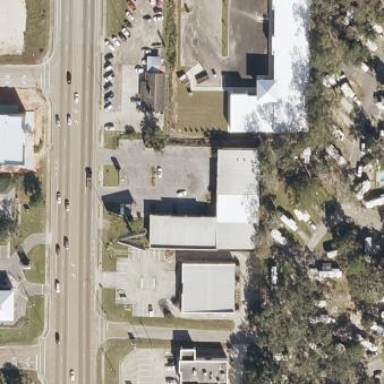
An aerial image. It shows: Commercial building.